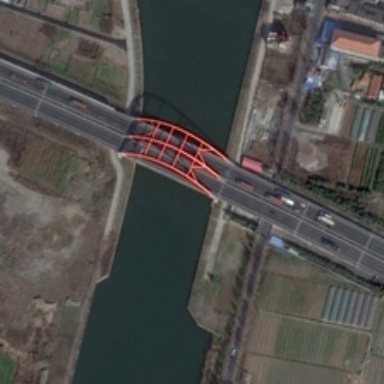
Some buildings and farmlands are in two sides of a river with a bridge .